Question: I'm trying to create simple Pong game.
The first thing I'm working on is getting a paddle to move left or right when the user clicks the "Left" or "Right" button provided in the frame.
When the user clicks a button, an action listener in the MainPanel class changes the constant in the Paddle class called "paddlePosition" and then calls "repaint()".
However, it's not working, and the paddle is not moving. I know the buttons are working because it outputs "Hello World" and the value of paddlePosition but apparently something is wrong with the repaint.
I'm using Swing, JFrame, and Graphics2D to get everything working so far.

MY CLASSES:
Pong Frame (run class)
'''
import java.awt.BorderLayout;
import javax.swing.JButton;
import javax.swing.JFrame;
public class PongFrame extends JFrame{
private static final long serialVersionUID = 1L;
public PongFrame(){
ButtonPanel buttonPanel = new ButtonPanel();
MainPanel mainPanel = new MainPanel();
add(buttonPanel, BorderLayout.SOUTH);
add(mainPanel);
setSize(400, 400);
setDefaultCloseOperation(EXIT_ON_CLOSE);
setLocationRelativeTo(null);
setVisible(true);
}
public static void main(String[] args) {
new PongFrame();
}
}
'''
Main Panel:
'''
import java.awt.Graphics;
import java.awt.Graphics2D;
import java.awt.Rectangle;
import java.awt.event.ActionEvent;
import java.awt.event.ActionListener;
import javax.swing.JButton;
import javax.swing.JPanel;
import javax.swing.JTextField;
public class MainPanel extends JPanel implements ActionListener{
public Paddle paddle;
public MainPanel(){
setSize(300, 300);
paddle = new Paddle();
}
public void paint(Graphics g) {
super.paint(g);
Graphics2D g2 = (Graphics2D)g;
paddle.draw(g2);
}
public void actionPerformed(ActionEvent e) {
System.out.println("Hello World");
Paddle.movePaddleLeft();
System.out.println(Paddle.paddlePosition);
this.repaint();
}
}
'''
Button Panel:
'''
import java.awt.event.ActionEvent;
import java.awt.event.ActionListener;
import javax.swing.JButton;
import javax.swing.JPanel;
public class ButtonPanel extends JPanel {
private static final long serialVersionUID = 1L;
public MainPanel mainPanelActionListener = new MainPanel();
JButton left;
JButton right;
public ButtonPanel(){
left = new JButton("Left");
right = new JButton("Right");
add(left);
add(right);
left.addActionListener(mainPanelActionListener);
right.addActionListener(mainPanelActionListener);
}
}
'''
Paddle:
'''
import java.awt.Graphics2D;
public class Paddle{
public static int paddlePosition = 200;
private java.awt.Rectangle paddle;
private int centerCoordinateX;
private int centerCoordinateY;
public Paddle(){
//paddle = new java.awt.Rectangle(paddlePosition, 285, 100, 10); // x, y, width, height
}
public void draw(Graphics2D g2){
paddle = new java.awt.Rectangle(paddlePosition, 285, 100, 10);
g2.draw(paddle);
}
public static void movePaddleLeft(){
paddlePosition = (paddlePosition + 3);
}
}
'''
Does anyone see what is wrong? Why won't the paddle move when the buttons are clicked?
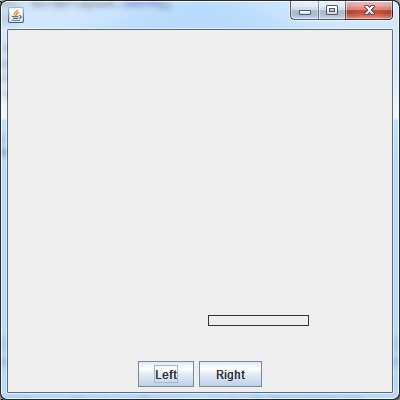
Answer: In the 'ButtonPanel' you're creating a new 'MainPanel'. This causes you to create a new panel that you're updating.
What you actually need to do, is send the 'MainPanel' to your 'ButtonPanel' in it's constructor.
---
In the 'PongFrame' constructor do the following:
'''
MainPanel mainPanel = new MainPanel();
ButtonPanel buttonPanel = new ButtonPanel(mainPanel);
'''
This creates a 'ButtonPanel' with a reference to the 'MainPanel'.
Now for the 'ButtonPanel':
'''
public MainPanel mainPanelReference;
JButton left;
JButton right;
public ButtonPanel(MainPanel mainPanelReference) {
this.left = new JButton("Left");
this.right = new JButton("Right");
add(left);
add(right);
this.mainPanelReference = mainPanelReference;
left.addActionListener(mainPanelReference);
right.addActionListener(mainPanelReference);
}
'''